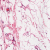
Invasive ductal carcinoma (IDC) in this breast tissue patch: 0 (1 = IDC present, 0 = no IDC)